Question: I am working with Glassfish 3.1.2.2, eclipse-link as JPA provider and Java JDK-6u31. My application is 3-tiered with a stand-alone Swing client running on its own JVM on the client machines. Communication with EJBs by JNDI lookups and @Remote interfaces.
I have the following object inheritance structure:
My super class "Document" :
'''
@Entity
@Table(name = "Document")
@Inheritance(strategy=InheritanceType.TABLE_PER_CLASS)
public class Document implements IUpdateableEntity {
private static final long serialVersionUID = 1L;
@Id
@GeneratedValue(strategy = GenerationType.SEQUENCE)
private Long id;
@Basic(optional=false, fetch=FetchType.LAZY)
@Lob
private byte[] content;
@Transient
private transient File file;
public Document() { }
// getters and setters ...
}
'''
... and a sub class "Invoice" :
'''
@Entity
@Table(name = "Dokument")
public class Invoice extends Document implements IUpdateableEntity {
private static final long serialVersionUID = 1L;
// some additional relations and attributes ...
public Invoice () { }
// getters and setters ...
}
'''
Now I get this exception while calling my ejb facade in order to persist the invoice object (calling persist(), flush(), refresh() and return the object to the client in order to supply the client with auto-generated ID) :
'''
29.11.2012 20:21:25 com.sun.corba.ee.spi.orbutil.logex.WrapperGenerator handleFullLogging
WARNUNG: IOP00810011: Exception from readValue on ValueHandler in CDRInputStream
org.omg.CORBA.MARSHAL: WARNUNG: IOP00810011: Exception from readValue on ValueHandler in CDRInputStream vmcid: OMG minor code: 11 completed: Maybe
'''
I've already combed through the internet and found hints that point to a serialVersionUID problem since CORBA marshalling clearly fails in this example.
Then I turned on my debugger in Netbeans IDE and introspected the state of the object before it is sent to the server side ejb bean.
I realized that there is a duplicate serialVersionUID when opening the Static Fields node in the debugger window (compare with the following image) :

I have other inheritance structures like this in my project that are very similar constructed (without @Lob) and I don't have this problem there... May the @Lob field raise this behaviour somehow?
Any help highly appreciated & thank you in advance!
EDIT: Here's the full stack trace:
'''
29.11.2012 20:21:25 com.sun.corba.ee.spi.orbutil.logex.WrapperGenerator handleFullLogging
WARNUNG: IOP00810011: Exception from readValue on ValueHandler in CDRInputStream
org.omg.CORBA.MARSHAL: WARNUNG: IOP00810011: Exception from readValue on ValueHandler in CDRInputStream vmcid: OMG minor code: 11 completed: Maybe
at sun.reflect.NativeConstructorAccessorImpl.newInstance0(Native Method)
at sun.reflect.NativeConstructorAccessorImpl.newInstance(NativeConstructorAccessorImpl.java:39)
at sun.reflect.DelegatingConstructorAccessorImpl.newInstance(DelegatingConstructorAccessorImpl.java:27)
at java.lang.reflect.Constructor.newInstance(Constructor.java:513)
at com.sun.corba.ee.spi.orbutil.logex.corba.CorbaExtension.makeException(CorbaExtension.java:248)
at com.sun.corba.ee.spi.orbutil.logex.corba.CorbaExtension.makeException(CorbaExtension.java:95)
at com.sun.corba.ee.spi.orbutil.logex.WrapperGenerator.handleFullLogging(WrapperGenerator.java:387)
at com.sun.corba.ee.spi.orbutil.logex.WrapperGenerator.access$400(WrapperGenerator.java:107)
at com.sun.corba.ee.spi.orbutil.logex.WrapperGenerator$2.invoke(WrapperGenerator.java:511)
at com.sun.corba.ee.spi.orbutil.proxy.CompositeInvocationHandlerImpl.invoke(CompositeInvocationHandlerImpl.java:99)
at $Proxy24.valuehandlerReadException(Unknown Source)
at com.sun.corba.ee.impl.encoding.CDRInputStream_1_0.readRMIIIOPValueType(CDRInputStream_1_0.java:1022)
at com.sun.corba.ee.impl.encoding.CDRInputStream_1_0.read_value(CDRInputStream_1_0.java:1123)
at com.sun.corba.ee.impl.encoding.CDRInputObject.read_value(CDRInputObject.java:531)
at com.sun.corba.ee.impl.io.IIOPInputStream.inputObjectField(IIOPInputStream.java:2162)
at com.sun.corba.ee.impl.io.IIOPInputStream.inputClassFields(IIOPInputStream.java:2404)
at com.sun.corba.ee.impl.io.IIOPInputStream.inputObject(IIOPInputStream.java:1224)
at com.sun.corba.ee.impl.io.IIOPInputStream.simpleReadObject(IIOPInputStream.java:425)
at com.sun.corba.ee.impl.io.ValueHandlerImpl.readValueInternal(ValueHandlerImpl.java:308)
at com.sun.corba.ee.impl.io.ValueHandlerImpl.readValue(ValueHandlerImpl.java:274)
at com.sun.corba.ee.impl.encoding.CDRInputStream_1_0.readRMIIIOPValueType(CDRInputStream_1_0.java:1015)
at com.sun.corba.ee.impl.encoding.CDRInputStream_1_0.read_value(CDRInputStream_1_0.java:1123)
at com.sun.corba.ee.impl.encoding.CDRInputObject.read_value(CDRInputObject.java:531)
at com.sun.corba.ee.impl.io.IIOPInputStream.inputObjectField(IIOPInputStream.java:2162)
at com.sun.corba.ee.impl.io.IIOPInputStream.inputClassFields(IIOPInputStream.java:2404)
at com.sun.corba.ee.impl.io.IIOPInputStream.inputObject(IIOPInputStream.java:1224)
at com.sun.corba.ee.impl.io.IIOPInputStream.simpleReadObject(IIOPInputStream.java:425)
at com.sun.corba.ee.impl.io.ValueHandlerImpl.readValueInternal(ValueHandlerImpl.java:308)
at com.sun.corba.ee.impl.io.ValueHandlerImpl.readValue(ValueHandlerImpl.java:274)
at com.sun.corba.ee.impl.encoding.CDRInputStream_1_0.readRMIIIOPValueType(CDRInputStream_1_0.java:1015)
at com.sun.corba.ee.impl.encoding.CDRInputStream_1_0.read_value(CDRInputStream_1_0.java:1123)
at com.sun.corba.ee.impl.encoding.CDRInputObject.read_value(CDRInputObject.java:531)
at com.sun.corba.ee.impl.io.IIOPInputStream.inputObjectField(IIOPInputStream.java:2162)
at com.sun.corba.ee.impl.io.IIOPInputStream.inputClassFields(IIOPInputStream.java:2404)
at com.sun.corba.ee.impl.io.IIOPInputStream.inputObject(IIOPInputStream.java:1224)
at com.sun.corba.ee.impl.io.IIOPInputStream.simpleReadObject(IIOPInputStream.java:425)
at com.sun.corba.ee.impl.io.ValueHandlerImpl.readValueInternal(ValueHandlerImpl.java:308)
at com.sun.corba.ee.impl.io.ValueHandlerImpl.readValue(ValueHandlerImpl.java:274)
at com.sun.corba.ee.impl.encoding.CDRInputStream_1_0.readRMIIIOPValueType(CDRInputStream_1_0.java:1015)
at com.sun.corba.ee.impl.encoding.CDRInputStream_1_0.read_value(CDRInputStream_1_0.java:1123)
at com.sun.corba.ee.impl.encoding.CDRInputObject.read_value(CDRInputObject.java:531)
at com.sun.corba.ee.impl.presentation.rmi.ExceptionHandlerImpl$ExceptionRWRMIImpl.read(ExceptionHandlerImpl.java:180)
at com.sun.corba.ee.impl.presentation.rmi.ExceptionHandlerImpl.readException(ExceptionHandlerImpl.java:290)
at com.sun.corba.ee.impl.presentation.rmi.DynamicMethodMarshallerImpl.readException(DynamicMethodMarshallerImpl.java:502)
at com.sun.corba.ee.impl.presentation.rmi.StubInvocationHandlerImpl.privateInvoke(StubInvocationHandlerImpl.java:205)
at com.sun.corba.ee.impl.presentation.rmi.StubInvocationHandlerImpl.invoke(StubInvocationHandlerImpl.java:152)
at com.sun.corba.ee.impl.presentation.rmi.codegen.CodegenStubBase.invoke(CodegenStubBase.java:227)
at ch.lawsuite.control.__DokumentFacadeRemote_Remote_DynamicStub.create(ch/lawsuite/control/__DokumentFacadeRemote_Remote_DynamicStub.java)
at ch.lawsuite.control._DokumentFacadeRemote_Wrapper.create(ch/lawsuite/control/_DokumentFacadeRemote_Wrapper.java)
at ch.lawsuite.gui.misc.unterlagen.ModDocumentUI.btnSpeichernActionPerformed(ModDocumentUI.java:631)
at ch.lawsuite.gui.misc.unterlagen.ModDocumentUI.access$300(ModDocumentUI.java:52)
at ch.lawsuite.gui.misc.unterlagen.ModDocumentUI$6.actionPerformed(ModDocumentUI.java:384)
at javax.swing.AbstractButton.fireActionPerformed(AbstractButton.java:1995)
at javax.swing.AbstractButton$Handler.actionPerformed(AbstractButton.java:2318)
at javax.swing.DefaultButtonModel.fireActionPerformed(DefaultButtonModel.java:387)
at javax.swing.DefaultButtonModel.setPressed(DefaultButtonModel.java:242)
at javax.swing.plaf.basic.BasicButtonListener.mouseReleased(BasicButtonListener.java:236)
at java.awt.Component.processMouseEvent(Component.java:6290)
at javax.swing.JComponent.processMouseEvent(JComponent.java:3267)
at java.awt.Component.processEvent(Component.java:6055)
at java.awt.Container.processEvent(Container.java:2039)
at java.awt.Component.dispatchEventImpl(Component.java:4653)
at java.awt.Container.dispatchEventImpl(Container.java:2097)
at java.awt.Component.dispatchEvent(Component.java:4481)
at java.awt.LightweightDispatcher.retargetMouseEvent(Container.java:4575)
at java.awt.LightweightDispatcher.processMouseEvent(Container.java:4236)
at java.awt.LightweightDispatcher.dispatchEvent(Container.java:4166)
at java.awt.Container.dispatchEventImpl(Container.java:2083)
at java.awt.Window.dispatchEventImpl(Window.java:2482)
at java.awt.Component.dispatchEvent(Component.java:4481)
at java.awt.EventQueue.dispatchEventImpl(EventQueue.java:648)
at java.awt.EventQueue.access$000(EventQueue.java:84)
at java.awt.EventQueue$1.run(EventQueue.java:607)
at java.awt.EventQueue$1.run(EventQueue.java:605)
at java.security.AccessController.doPrivileged(Native Method)
at java.security.AccessControlContext$1.doIntersectionPrivilege(AccessControlContext.java:87)
at java.security.AccessControlContext$1.doIntersectionPrivilege(AccessControlContext.java:98)
at java.awt.EventQueue$2.run(EventQueue.java:621)
at java.awt.EventQueue$2.run(EventQueue.java:619)
at java.security.AccessController.doPrivileged(Native Method)
at java.security.AccessControlContext$1.doIntersectionPrivilege(AccessControlContext.java:87)
at java.awt.EventQueue.dispatchEvent(EventQueue.java:618)
at java.awt.EventDispatchThread.pumpOneEventForFilters(EventDispatchThread.java:269)
at java.awt.EventDispatchThread.pumpEventsForFilter(EventDispatchThread.java:184)
at java.awt.EventDispatchThread.pumpEventsForFilter(EventDispatchThread.java:178)
at java.awt.Dialog$1.run(Dialog.java:1044)
at java.awt.Dialog$3.run(Dialog.java:1096)
at java.security.AccessController.doPrivileged(Native Method)
at java.awt.Dialog.show(Dialog.java:1094)
at java.awt.Component.show(Component.java:1584)
at java.awt.Component.setVisible(Component.java:1536)
at java.awt.Window.setVisible(Window.java:841)
at java.awt.Dialog.setVisible(Dialog.java:984)
at ch.lawsuite.gui.misc.unterlagen.ModDocumentUI.showFrame(ModDocumentUI.java:118)
at ch.lawsuite.gui.dateneinheit.akte.AkteUI.btnImportFestplatteActionPerformed(AkteUI.java:5877)
at ch.lawsuite.gui.dateneinheit.akte.AkteUI.access$3300(AkteUI.java:75)
at ch.lawsuite.gui.dateneinheit.akte.AkteUI$126.actionPerformed(AkteUI.java:4170)
at javax.swing.AbstractButton.fireActionPerformed(AbstractButton.java:1995)
at javax.swing.AbstractButton$Handler.actionPerformed(AbstractButton.java:2318)
at javax.swing.DefaultButtonModel.fireActionPerformed(DefaultButtonModel.java:387)
at javax.swing.DefaultButtonModel.setPressed(DefaultButtonModel.java:242)
at javax.swing.plaf.basic.BasicButtonListener.mouseReleased(BasicButtonListener.java:236)
at java.awt.Component.processMouseEvent(Component.java:6290)
at javax.swing.JComponent.processMouseEvent(JComponent.java:3267)
at java.awt.Component.processEvent(Component.java:6055)
at java.awt.Container.processEvent(Container.java:2039)
at java.awt.Component.dispatchEventImpl(Component.java:4653)
at java.awt.Container.dispatchEventImpl(Container.java:2097)
at java.awt.Component.dispatchEvent(Component.java:4481)
at java.awt.LightweightDispatcher.retargetMouseEvent(Container.java:4575)
at java.awt.LightweightDispatcher.processMouseEvent(Container.java:4236)
at java.awt.LightweightDispatcher.dispatchEvent(Container.java:4166)
at java.awt.Container.dispatchEventImpl(Container.java:2083)
at java.awt.Window.dispatchEventImpl(Window.java:2482)
at java.awt.Component.dispatchEvent(Component.java:4481)
at java.awt.EventQueue.dispatchEventImpl(EventQueue.java:648)
at java.awt.EventQueue.access$000(EventQueue.java:84)
at java.awt.EventQueue$1.run(EventQueue.java:607)
at java.awt.EventQueue$1.run(EventQueue.java:605)
at java.security.AccessController.doPrivileged(Native Method)
at java.security.AccessControlContext$1.doIntersectionPrivilege(AccessControlContext.java:87)
at java.security.AccessControlContext$1.doIntersectionPrivilege(AccessControlContext.java:98)
at java.awt.EventQueue$2.run(EventQueue.java:621)
at java.awt.EventQueue$2.run(EventQueue.java:619)
at java.security.AccessController.doPrivileged(Native Method)
at java.security.AccessControlContext$1.doIntersectionPrivilege(AccessControlContext.java:87)
at java.awt.EventQueue.dispatchEvent(EventQueue.java:618)
at java.awt.EventDispatchThread.pumpOneEventForFilters(EventDispatchThread.java:269)
at java.awt.EventDispatchThread.pumpEventsForFilter(EventDispatchThread.java:184)
at java.awt.EventDispatchThread.pumpEventsForHierarchy(EventDispatchThread.java:174)
at java.awt.EventDispatchThread.pumpEvents(EventDispatchThread.java:169)
at java.awt.EventDispatchThread.pumpEvents(EventDispatchThread.java:161)
at java.awt.EventDispatchThread.run(EventDispatchThread.java:122)
Caused by: java.lang.NullPointerException
at com.sun.corba.ee.impl.orbutil.ClassInfoCache$ClassInfo.<init>(ClassInfoCache.java:156)
at com.sun.corba.ee.impl.orbutil.ClassInfoCache.get(ClassInfoCache.java:281)
at com.sun.corba.ee.impl.encoding.CDRInputStream_1_0.read_value(CDRInputStream_1_0.java:1097)
at com.sun.corba.ee.impl.encoding.CDRInputObject.read_value(CDRInputObject.java:531)
at com.sun.corba.ee.impl.io.IIOPInputStream.inputObjectField(IIOPInputStream.java:2162)
at com.sun.corba.ee.impl.io.IIOPInputStream.inputClassFields(IIOPInputStream.java:2404)
at com.sun.corba.ee.impl.io.IIOPInputStream.inputObject(IIOPInputStream.java:1224)
at com.sun.corba.ee.impl.io.IIOPInputStream.simpleReadObject(IIOPInputStream.java:425)
at com.sun.corba.ee.impl.io.ValueHandlerImpl.readValueInternal(ValueHandlerImpl.java:308)
at com.sun.corba.ee.impl.io.ValueHandlerImpl.readValue(ValueHandlerImpl.java:274)
at com.sun.corba.ee.impl.encoding.CDRInputStream_1_0.readRMIIIOPValueType(CDRInputStream_1_0.java:1015)
... 121 more
'''
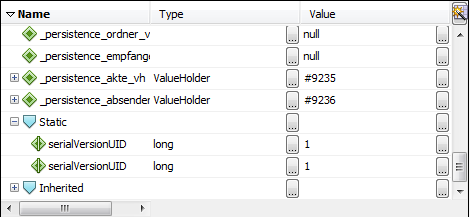
Answer: 'static' fields belong to the class. You have an instance of an Invoice, which is both an Invoice and a Document. So there are two static fields named 'serialVersionUID' that are relevant, 'Document.serialVersionUID' and 'Invoice.serialVersionUID'. In normal use, you will only see the top one, since the superclass's is masked. Doubly so because they are 'private' and so access by subclasses is forbidden. The debugger is not subject to visibility rules and is apparently showing you both.
This seems to be normal, and absent of any other evidence, is likely not the cause of your problem.
You could double check this by changing one of the values to be distinct (e.g. 2) and then you should see the distinct values in the debugger more clearly.